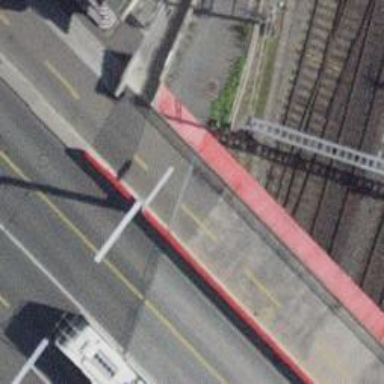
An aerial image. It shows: Concrete path on bridge with separate lanes for cycling and walking.